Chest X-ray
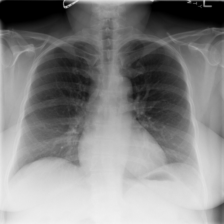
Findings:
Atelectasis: negative
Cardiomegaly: negative
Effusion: negative
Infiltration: negative
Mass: negative
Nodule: negative
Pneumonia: negative
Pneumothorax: negative
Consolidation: negative
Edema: negative
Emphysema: negative
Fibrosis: negative
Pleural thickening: negative
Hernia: negative